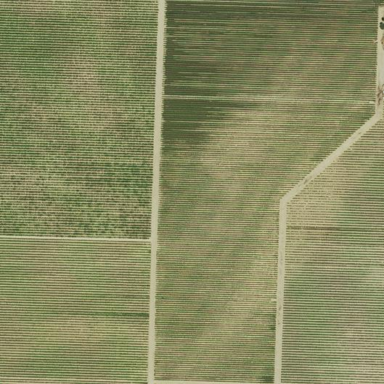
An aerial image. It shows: Vineyard.